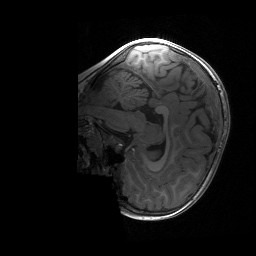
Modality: T1w
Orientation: sagittal
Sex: female
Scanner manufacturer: siemens
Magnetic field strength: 3 T
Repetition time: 1.9 s
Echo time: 0.00243 s